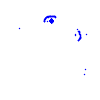
Particle: pion